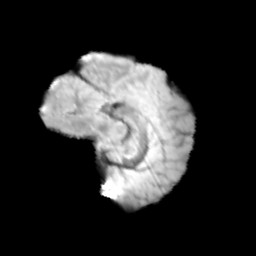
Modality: T2w
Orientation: sagittal
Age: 13
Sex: male
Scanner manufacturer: siemens
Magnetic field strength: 3 T
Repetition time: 3.8 s
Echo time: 0.07 s